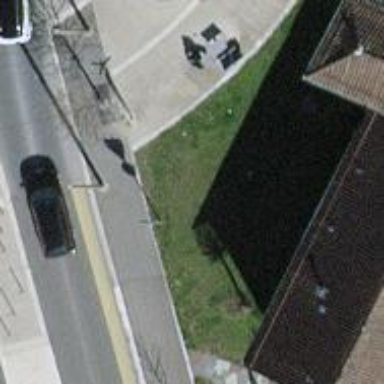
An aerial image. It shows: Concrete bench.